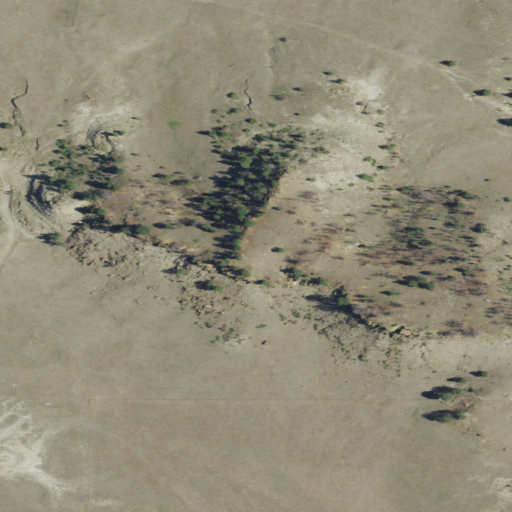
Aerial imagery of mountain in Montana named Battleship Butte containing grassland, evergreen forest, and shrub